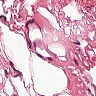
Metastatic tissue present: no